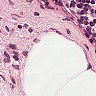
Metastatic tissue present: no